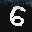
Label: 6